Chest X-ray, AP view. Patient: 27 years old, sex M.
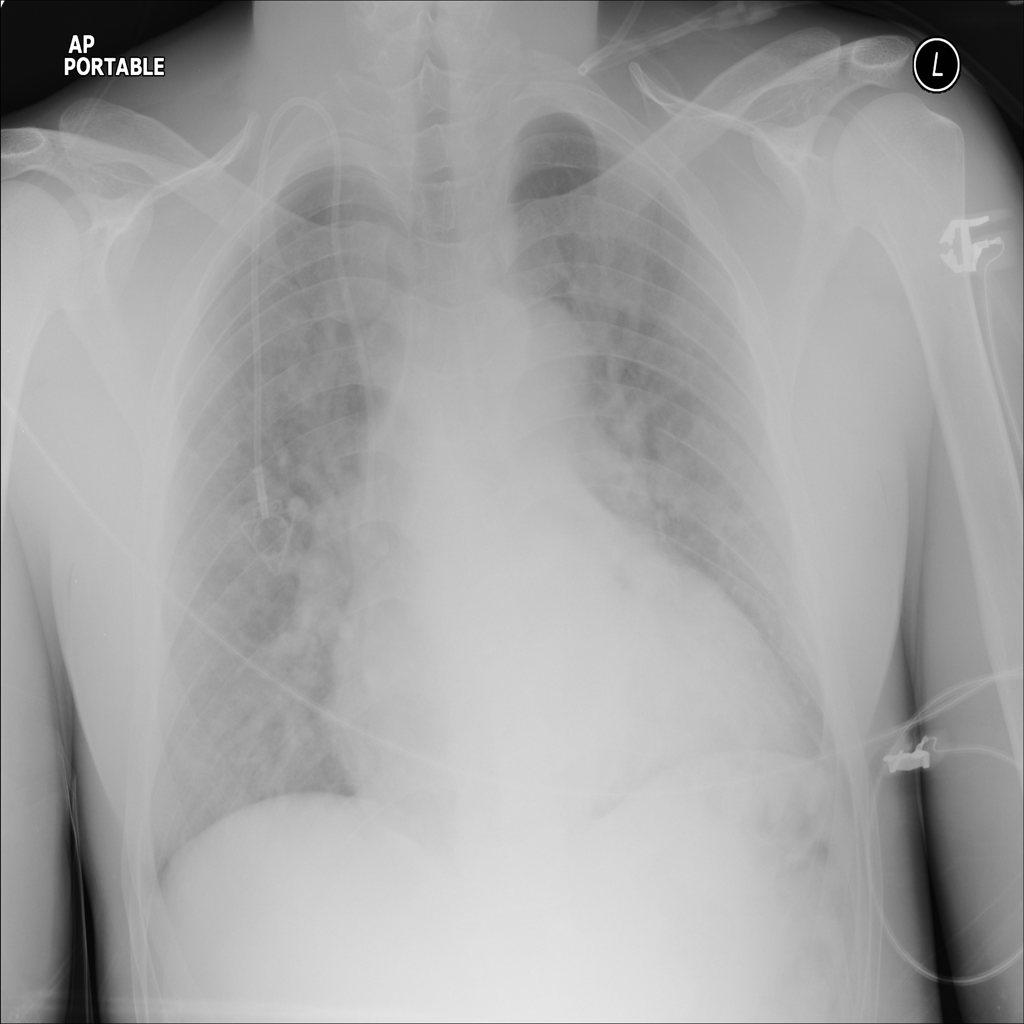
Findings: Cardiomegaly